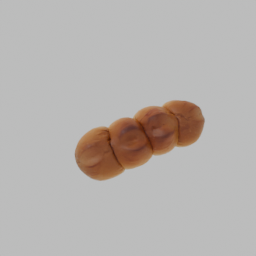
Label: nature